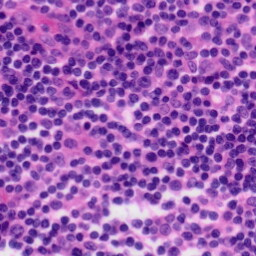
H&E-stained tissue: Tonsil